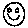
Label: smiley face